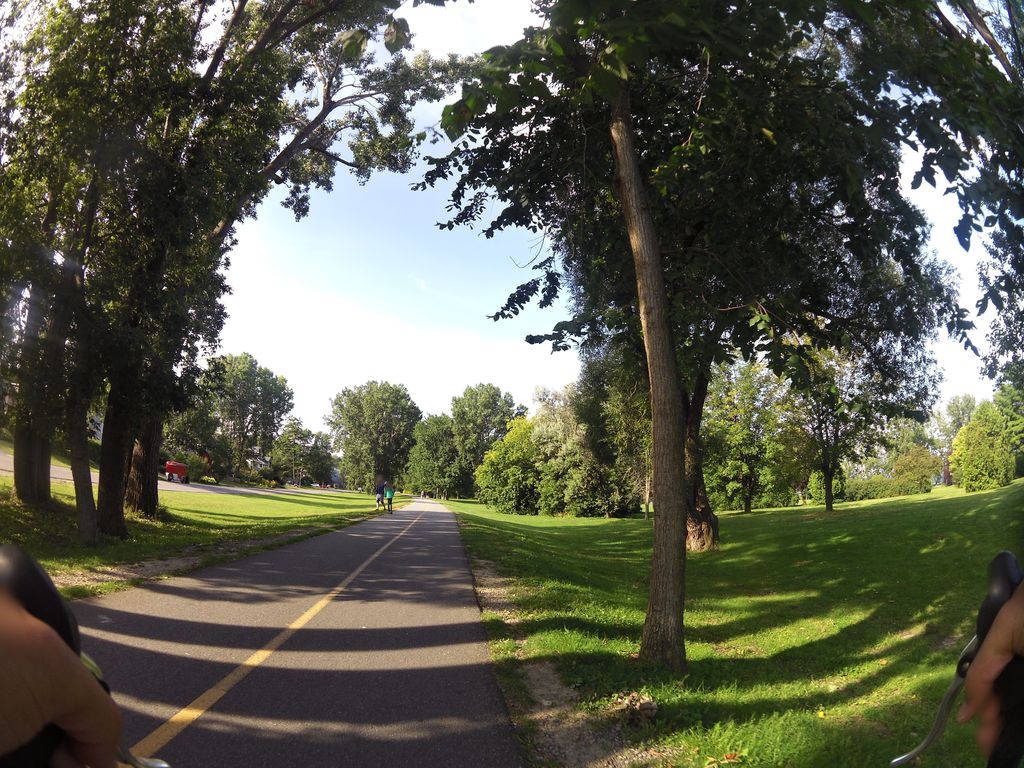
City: ottawa-gatineau